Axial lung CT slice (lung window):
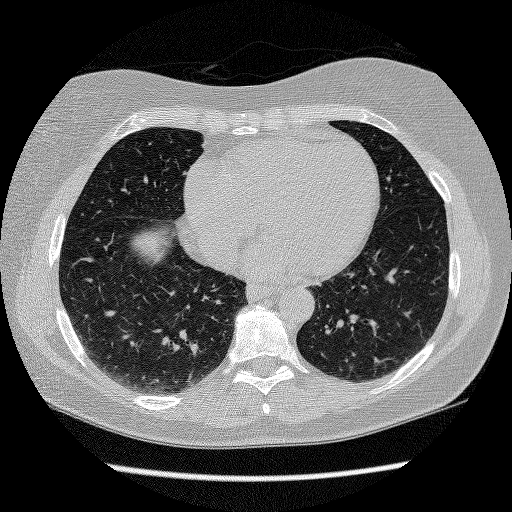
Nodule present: no